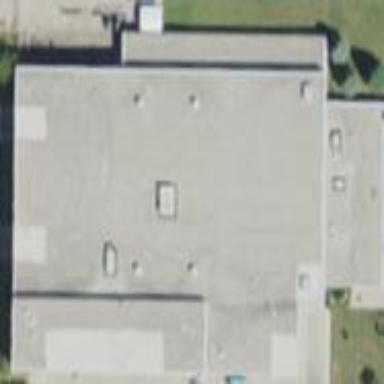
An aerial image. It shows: Public building.